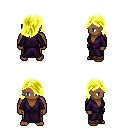
a pixel art fantasy rpg character, male body template, human, dark skin, purple robe, robe skirt, gold swoop hairstyle, four views (front, back, left, right), 2x2 character sprite sheet, small pixel art, hard edges, no anti-aliasing